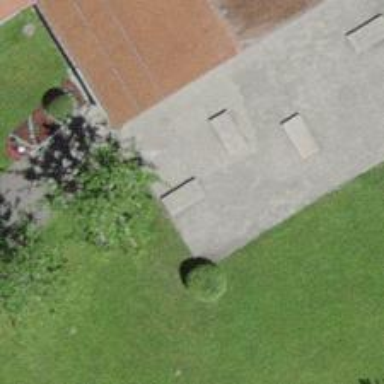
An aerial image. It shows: Concrete bench.